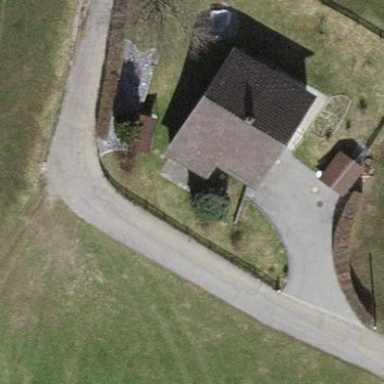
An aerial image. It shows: Detached building with gabled roof.